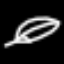
Label: leaf